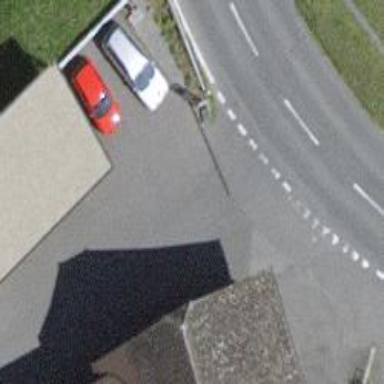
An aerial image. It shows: Bus stop with platform for public transport.